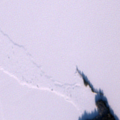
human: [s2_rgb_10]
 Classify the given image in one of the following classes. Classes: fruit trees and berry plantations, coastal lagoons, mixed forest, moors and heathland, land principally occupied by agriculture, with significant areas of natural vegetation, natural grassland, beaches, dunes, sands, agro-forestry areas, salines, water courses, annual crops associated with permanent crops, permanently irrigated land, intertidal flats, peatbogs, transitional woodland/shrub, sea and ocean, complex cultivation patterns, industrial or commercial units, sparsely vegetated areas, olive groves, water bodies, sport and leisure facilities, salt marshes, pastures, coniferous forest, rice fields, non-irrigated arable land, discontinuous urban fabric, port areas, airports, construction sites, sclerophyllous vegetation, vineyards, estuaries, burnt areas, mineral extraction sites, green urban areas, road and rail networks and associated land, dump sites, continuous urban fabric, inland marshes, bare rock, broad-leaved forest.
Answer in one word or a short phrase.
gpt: mixed forest, peatbogs, water bodies